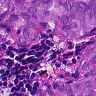
Metastatic tissue present: yes